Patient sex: M
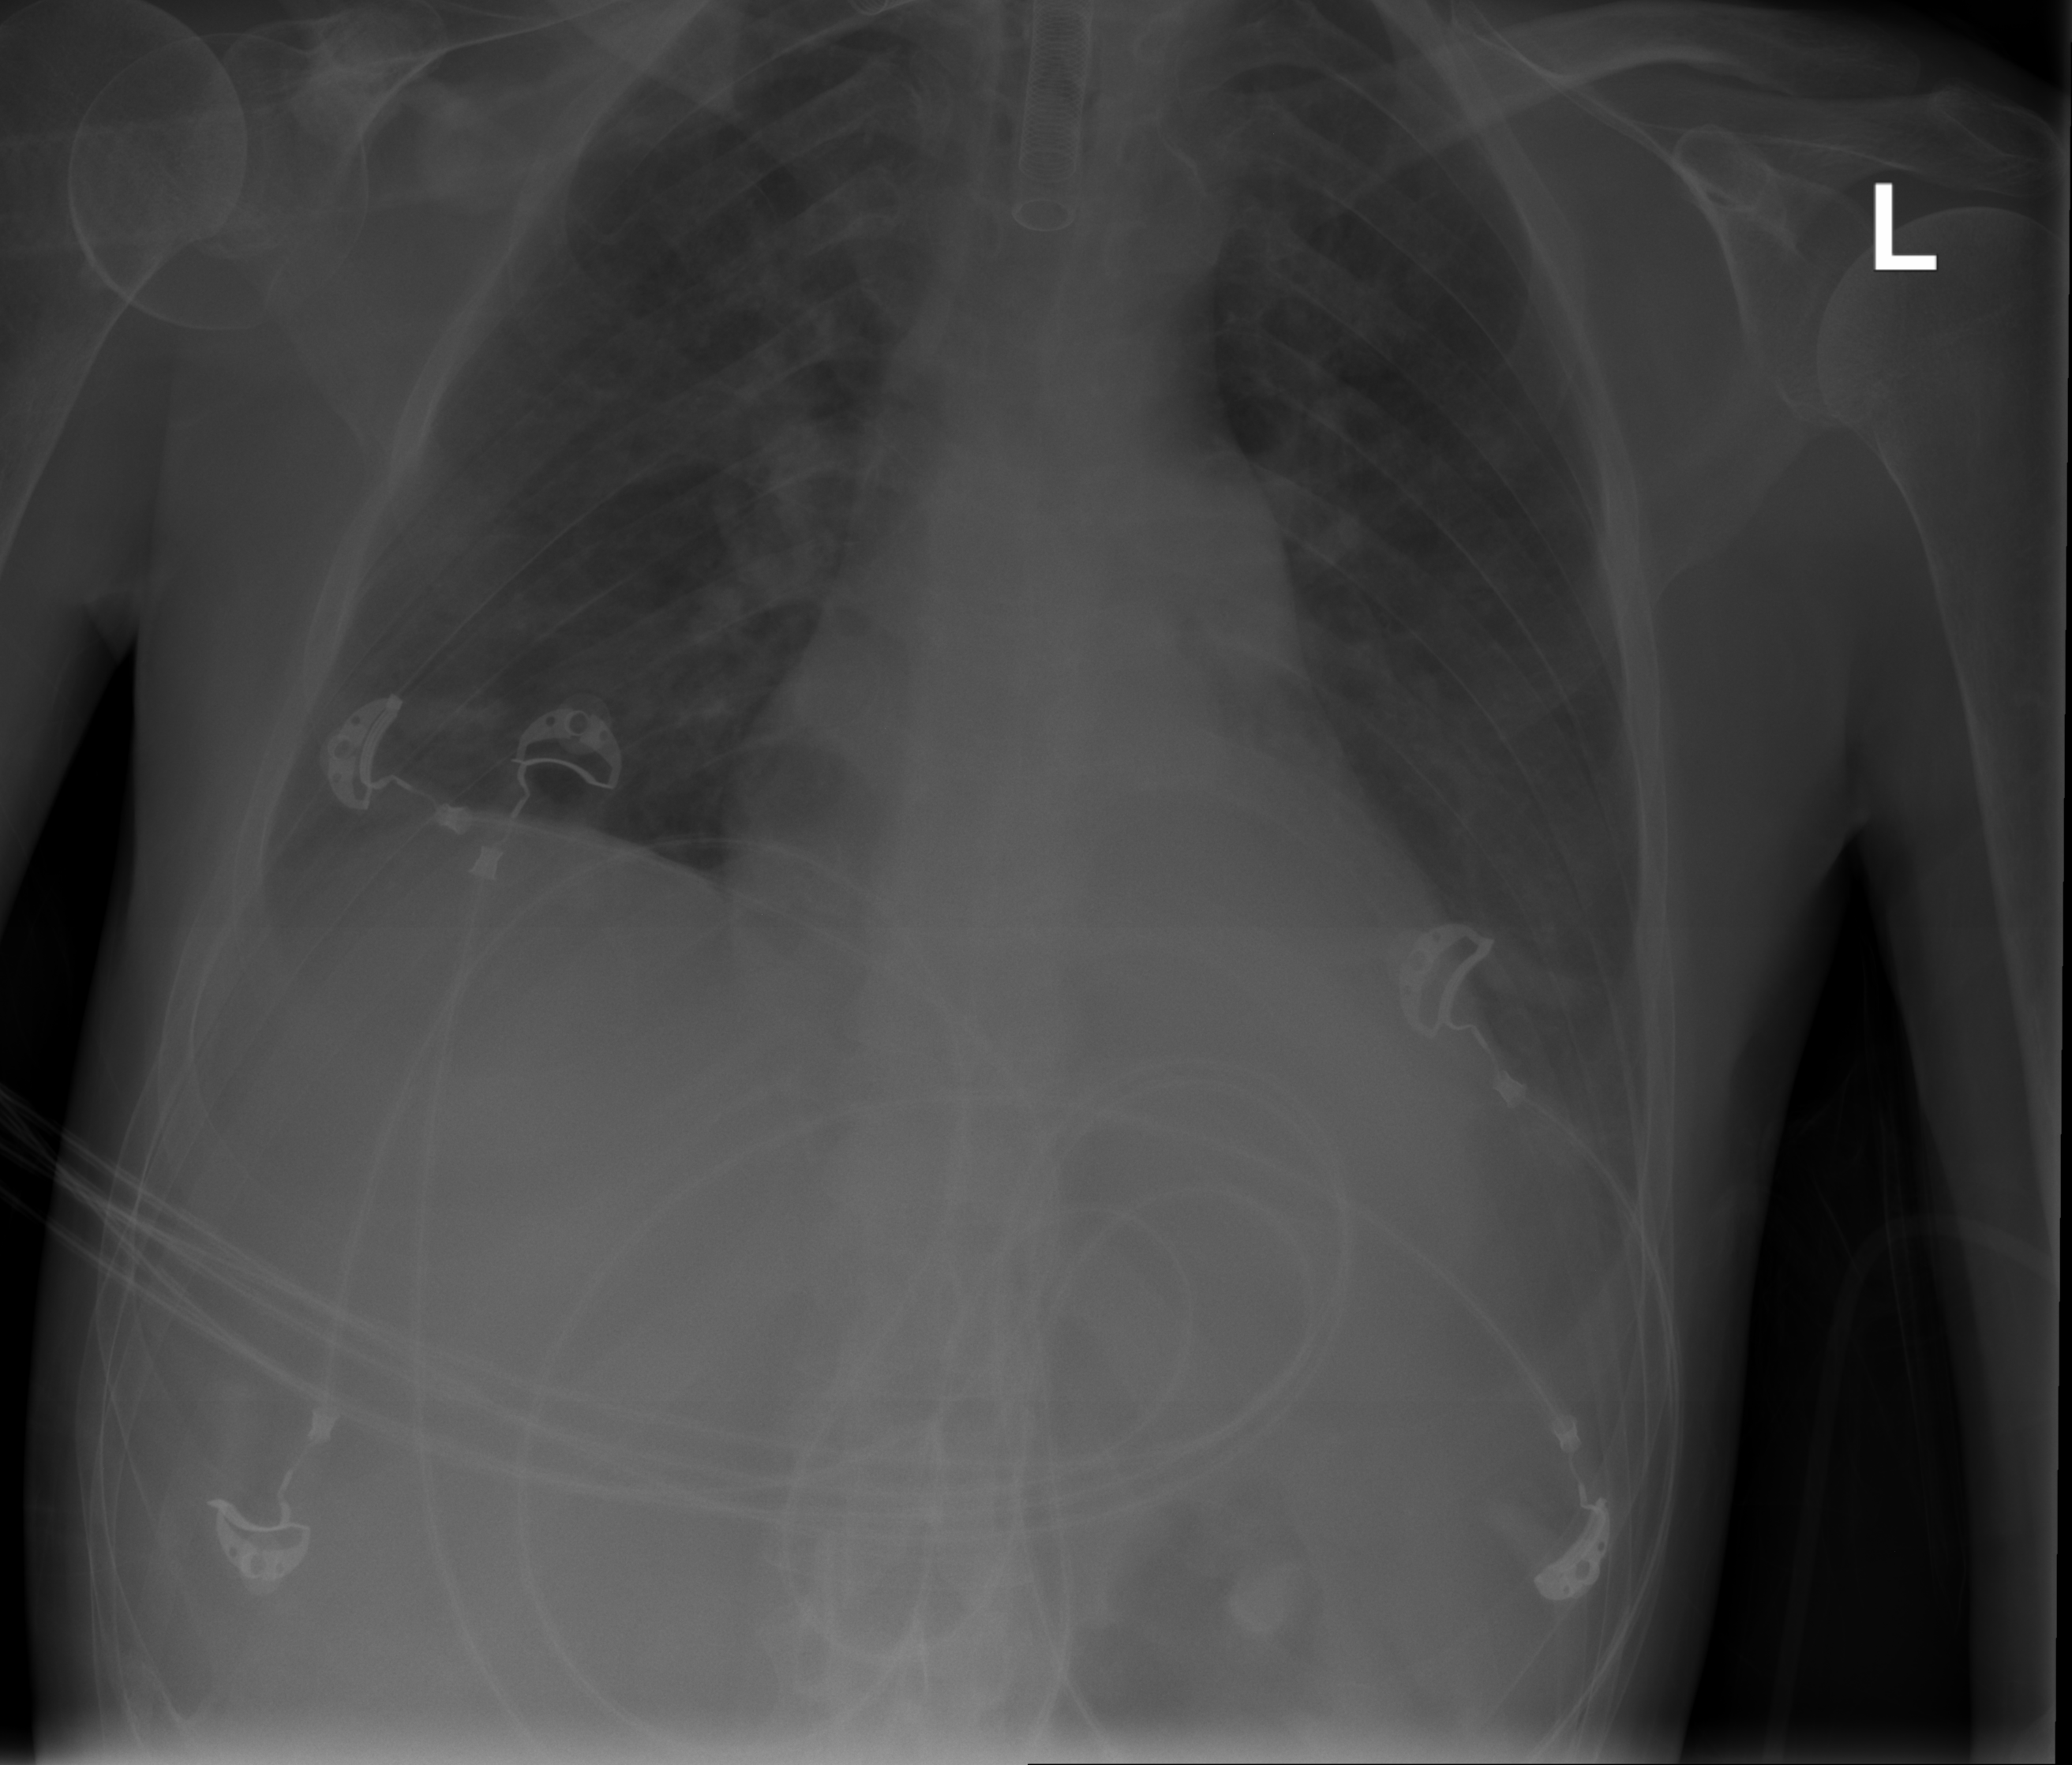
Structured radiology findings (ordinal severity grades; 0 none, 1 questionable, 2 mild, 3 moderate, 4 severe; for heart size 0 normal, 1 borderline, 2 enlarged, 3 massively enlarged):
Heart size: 0
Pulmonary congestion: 2
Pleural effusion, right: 2
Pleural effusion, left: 2
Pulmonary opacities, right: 2
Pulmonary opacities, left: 2
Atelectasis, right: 2
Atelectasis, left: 2